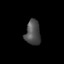
Tissue: skin
Cell type: Epithelial cells
Senescence score: 0.2782
Nuclear area (px): 370
Mean DAPI intensity: 77.408